Interaction volume radius: 5 \u00c5
Interaction volume height: 25 \u00c5
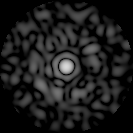
Disorder parameter: 0.7707